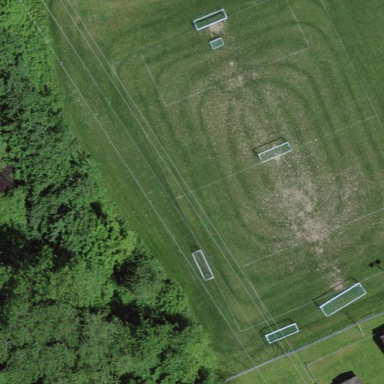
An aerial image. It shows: Grass pitch designated for soccer.